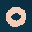
Label: 0